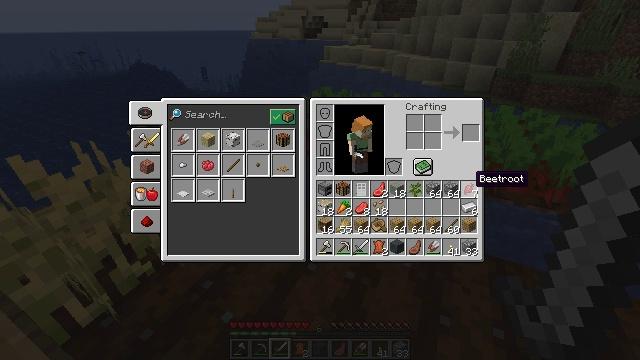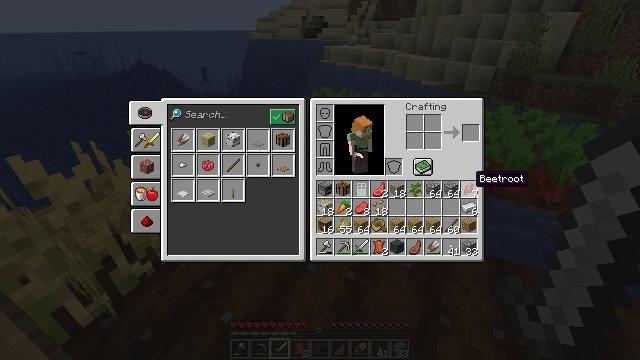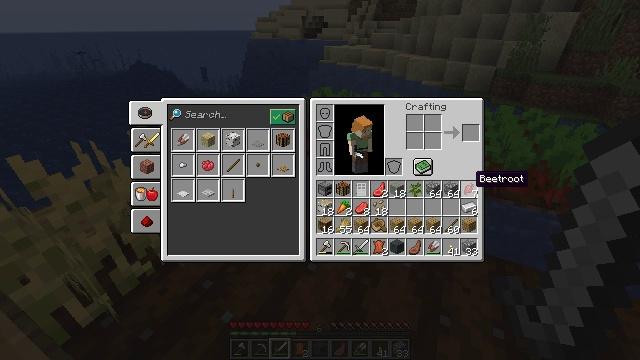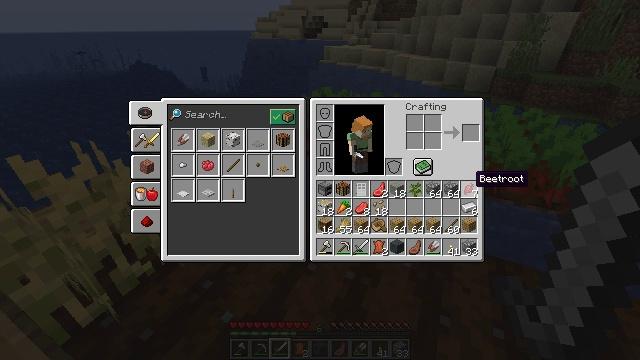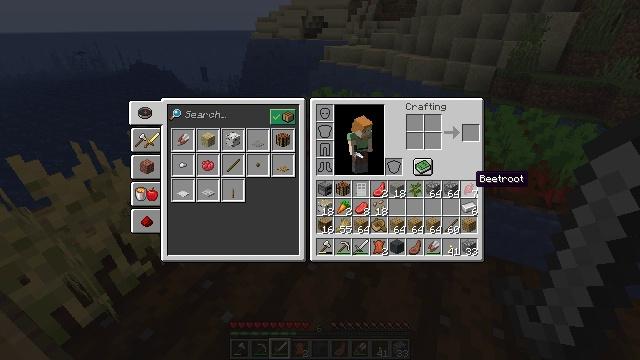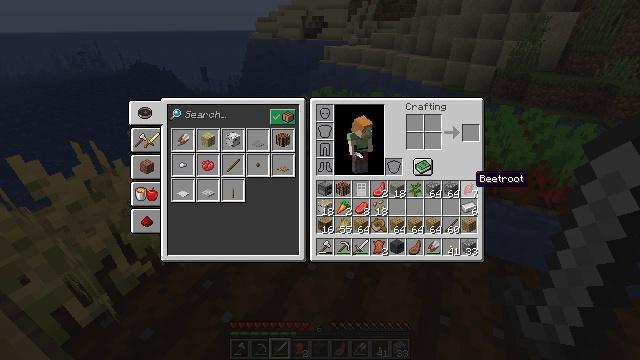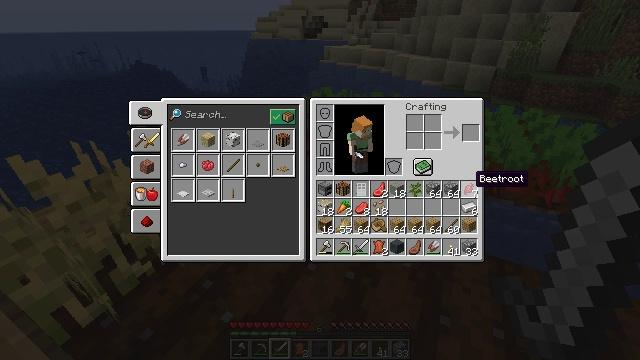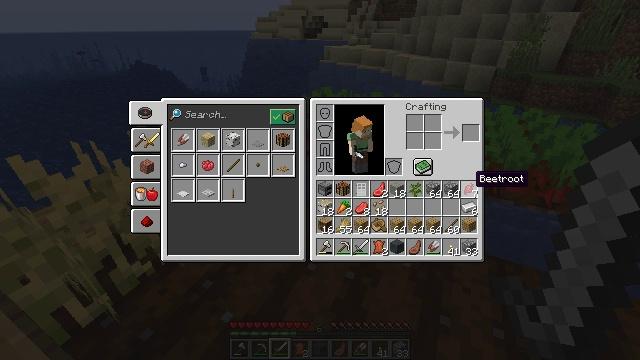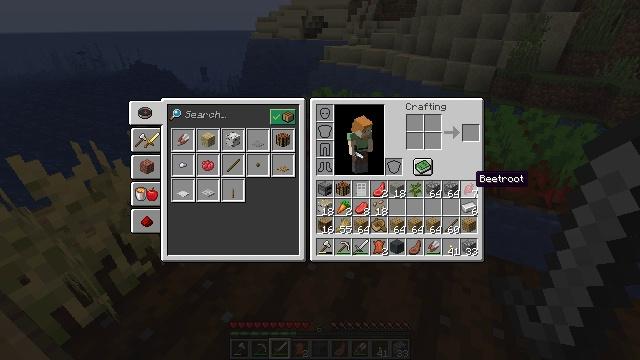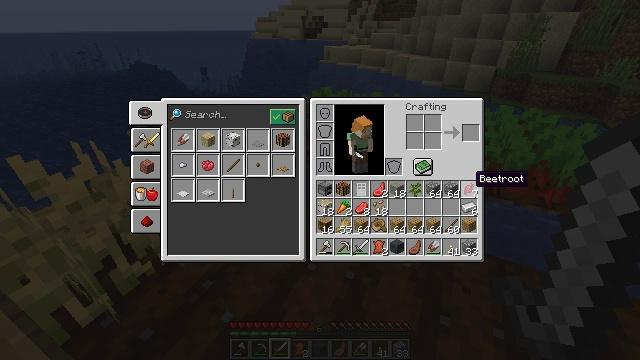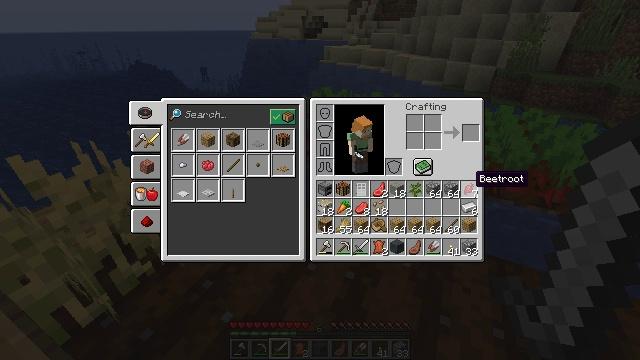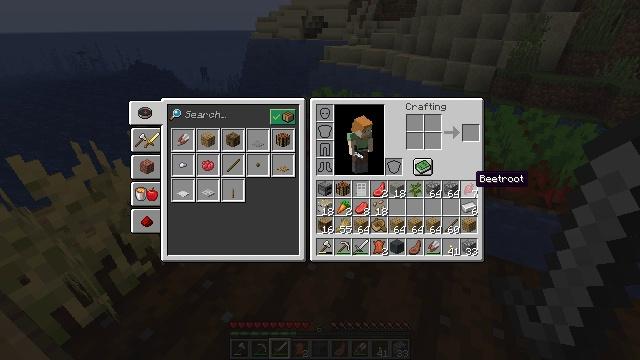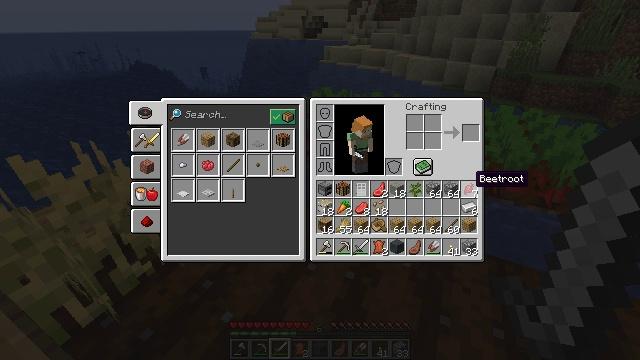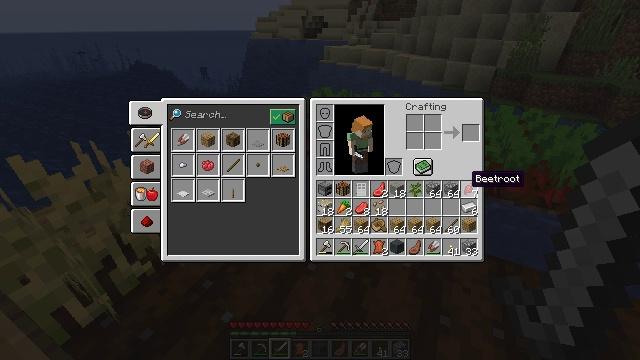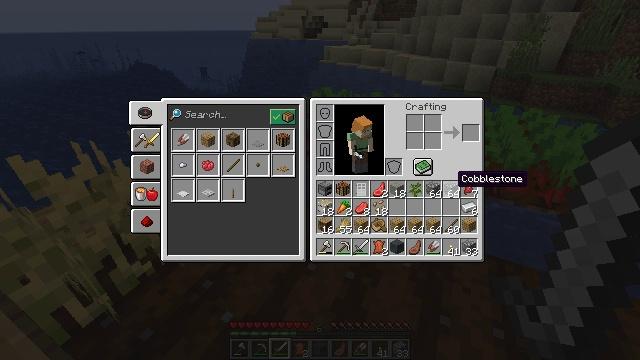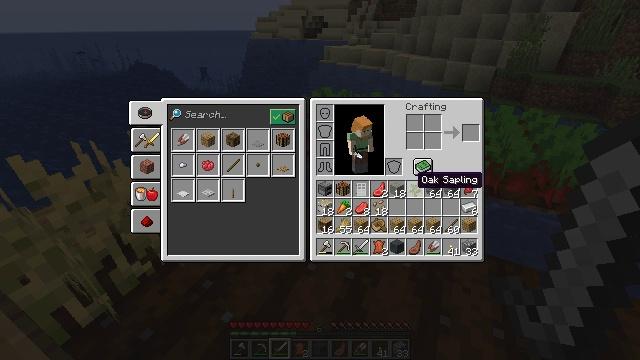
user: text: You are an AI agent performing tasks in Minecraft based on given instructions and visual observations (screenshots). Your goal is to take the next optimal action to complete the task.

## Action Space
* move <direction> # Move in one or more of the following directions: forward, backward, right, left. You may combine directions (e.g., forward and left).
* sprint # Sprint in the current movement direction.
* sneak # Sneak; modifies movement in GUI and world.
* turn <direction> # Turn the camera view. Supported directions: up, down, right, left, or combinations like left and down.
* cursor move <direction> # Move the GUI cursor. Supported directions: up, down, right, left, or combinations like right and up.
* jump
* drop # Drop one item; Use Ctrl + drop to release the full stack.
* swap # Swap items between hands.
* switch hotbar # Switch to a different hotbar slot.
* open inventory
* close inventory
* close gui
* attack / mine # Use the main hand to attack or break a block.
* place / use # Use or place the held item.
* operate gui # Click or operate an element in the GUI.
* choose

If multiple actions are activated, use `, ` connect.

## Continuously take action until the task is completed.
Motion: motion action
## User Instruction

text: Harvest beetroots from the farm.
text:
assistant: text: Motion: no_op
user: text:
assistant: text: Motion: no_op
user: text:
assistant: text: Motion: no_op
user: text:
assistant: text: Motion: no_op
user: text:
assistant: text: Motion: no_op
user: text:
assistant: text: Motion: no_op
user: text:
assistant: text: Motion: no_op
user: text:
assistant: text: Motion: no_op
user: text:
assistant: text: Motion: no_op
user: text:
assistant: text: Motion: no_op
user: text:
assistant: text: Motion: no_op
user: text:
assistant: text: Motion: no_op
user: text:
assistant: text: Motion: no_op
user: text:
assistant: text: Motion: cursor move left
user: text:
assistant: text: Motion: cursor move left
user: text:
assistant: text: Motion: cursor move left
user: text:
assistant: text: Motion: cursor move left
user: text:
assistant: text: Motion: cursor move left
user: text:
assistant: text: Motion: turn left, close gui
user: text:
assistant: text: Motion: turn left, open inventory
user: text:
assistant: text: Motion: turn left
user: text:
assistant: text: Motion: no_op
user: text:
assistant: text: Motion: no_op
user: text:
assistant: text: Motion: no_op
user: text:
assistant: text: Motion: no_op
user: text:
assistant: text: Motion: no_op
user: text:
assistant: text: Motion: turn right
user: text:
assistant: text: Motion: turn right
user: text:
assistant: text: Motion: turn right
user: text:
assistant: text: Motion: turn right